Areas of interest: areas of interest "Scenic Spot"
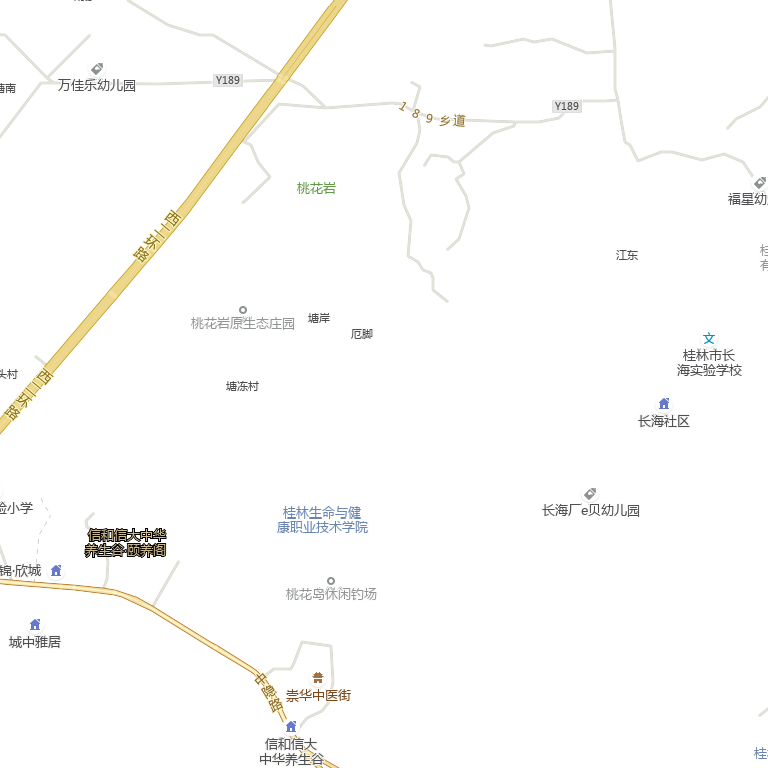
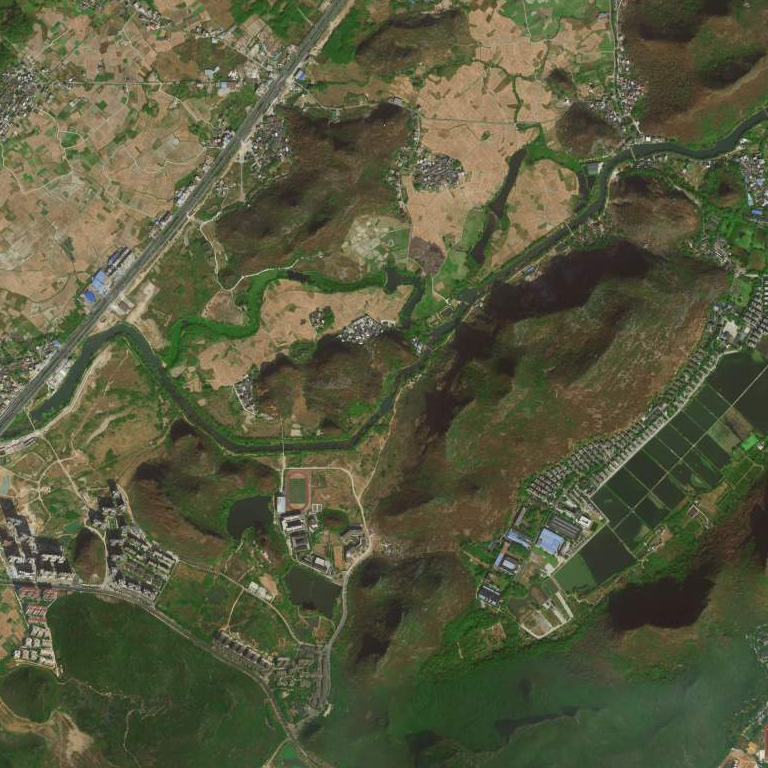